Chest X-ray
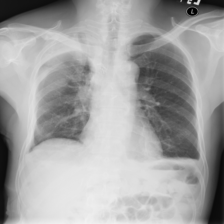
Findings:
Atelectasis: positive
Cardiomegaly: negative
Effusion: negative
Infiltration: negative
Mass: negative
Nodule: negative
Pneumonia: negative
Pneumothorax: negative
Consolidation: negative
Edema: negative
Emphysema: negative
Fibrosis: negative
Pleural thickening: negative
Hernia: negative